Field crop: maize
Growth stage: 1
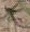
Species: salsola